Question: I am making a vue app. I put a .json file in static directory. I am trying to read it in the default HelloWorld.vue file. But it's not showing in the browser. Here is what it shows in the browser:

My json file looks like this:
'''
{
"status": "success",
"message": "Successfully retrieved all registered applications",
"Applications": [
{
"ApplicationID": "74382DOD",
"ApplicationName": "OIMInstance2",
"ApplicationType": "OIM",
"APIToken": "ZM8R4FRiZWWKbl235u06zbArCdOBPlEKhqHQO8Y9RJ2HgBPC+cZgbIli8fFuNZaey/2tJciJuILIWIn24WTjGA=="
},
{
"ApplicationID": "943ODA6G",
"ApplicationName": "LDAPInstance2",
"ApplicationType": "LDAP",
"APIToken": "R9lDEW5dnN6TZg2sefEEzS6LWMNmFh4iLHMu47LmAsusHl0bZuh2rktSlXqSZRdHHEWq7sP4Xsdy6xNtDYE8xw=="
}
]
}
'''
My code in HelloWorld.vue is:
'''
<template>
<div>
<h1>APPLICATION REGISTRATION</h1>
<div v-for="udata in userData">
Id : {{ udata.ApplicationID }}
</div>
</div>
</template>
<script>
import Vue from 'vue'
import axios from 'axios'
import VueAxios from 'vue-axios'
Vue.use(VueAxios, axios)
export default {
name: 'HelloWorld',
data () {
return {
userData: []
}
},
created: function() {
axios.get('../../static/mockdata.json')
.then(response => {
this.userData = response.data
})
.catch(e => {
//this.errors.push(e)
})
}
}
</script>
'''
Is there anything wrong with my code? How do I show the json data in the browser?
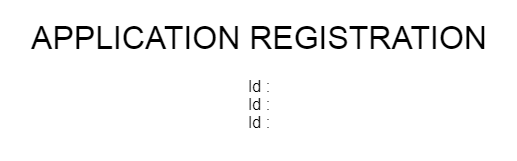
Answer: You need to iterate through object.Hence in order to get applicationId you will need to set data accordingly by only adding applications data in your variable.
Do as below.
'''
this.userData = response.data.Applications
'''